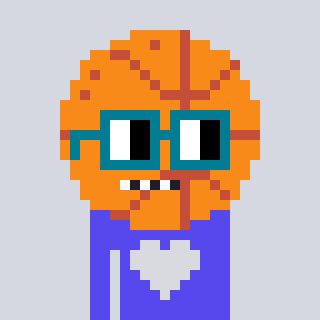
a pixel art character with square dark green glasses, a basketball-shaped head and a computerblue-colored body on a cool background